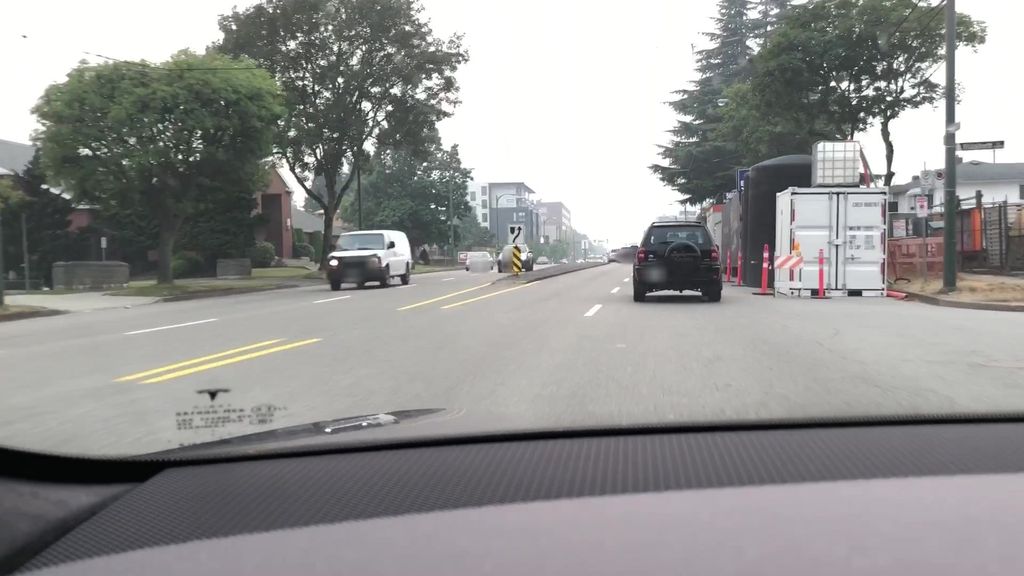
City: vancouver